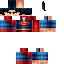
A male human skin with medium skin, wearing brown long hair dressed in a red suit and red pants, featuring a closed mouth.